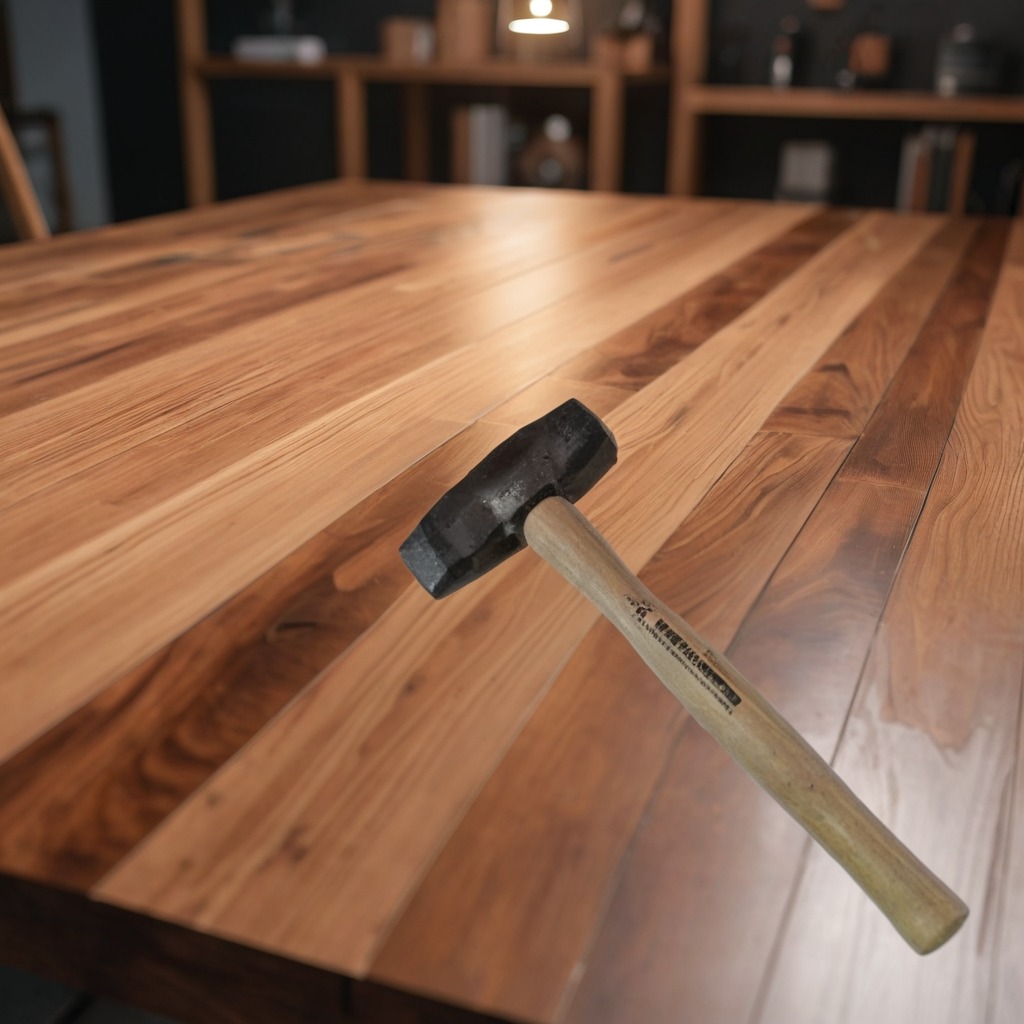
A hammer lies on a wooden table in a carpentry studio.